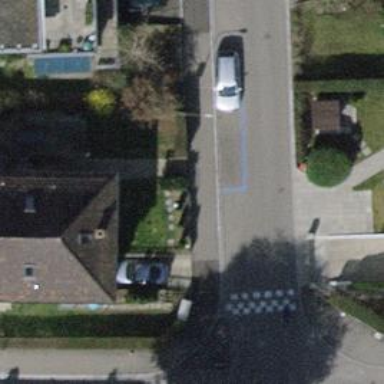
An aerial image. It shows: Paved street-side parking area with parallel orientation.